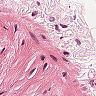
Metastatic tissue present: no